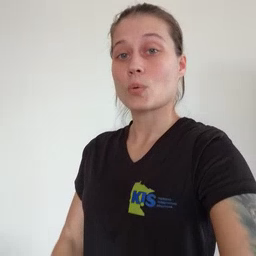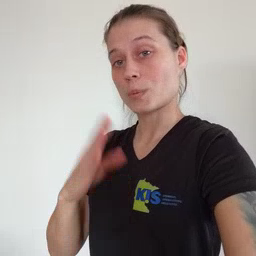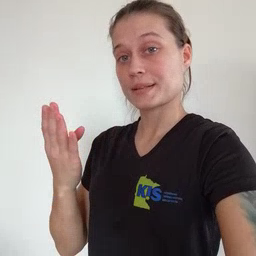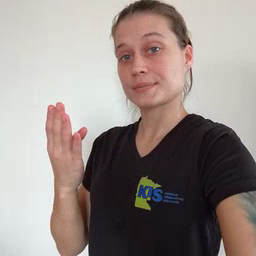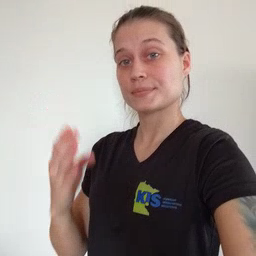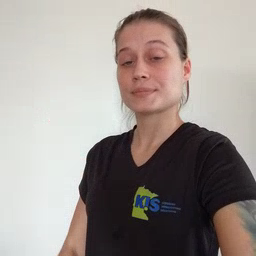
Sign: open